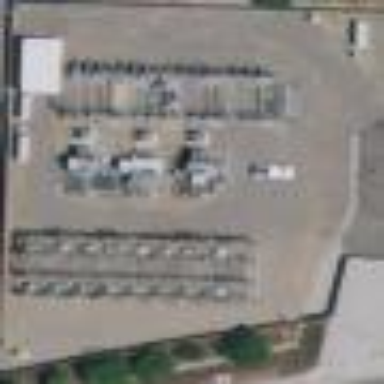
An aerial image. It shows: Transmission level substation.